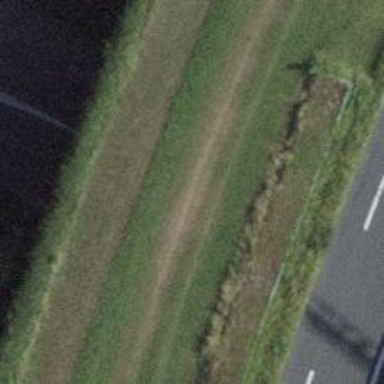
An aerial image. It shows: Tunnel on the motorway.